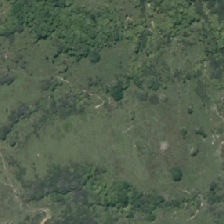
Land cover: grose_broom